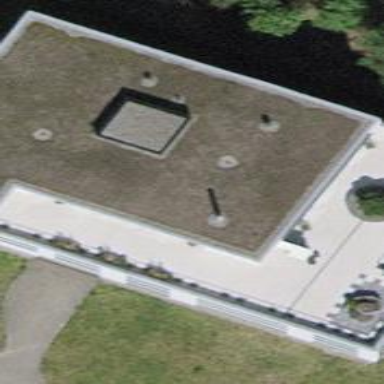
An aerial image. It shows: Apartment building with flat roof.